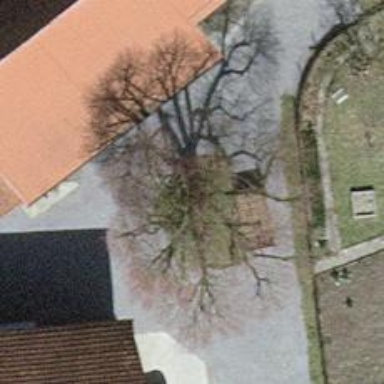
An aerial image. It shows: Urban tree adds touch of nature to the surroundings.